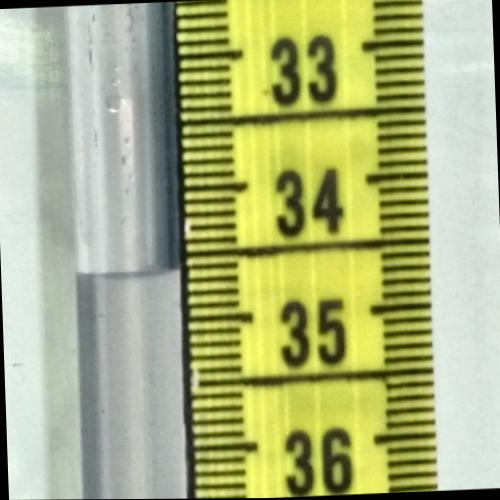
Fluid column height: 34.6 cm